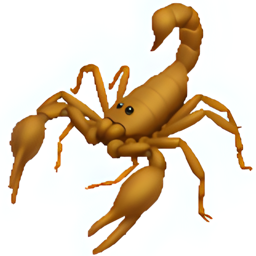
Name: scorpion
Emoji: 🦂
Group: Animals & Nature
Sub-group: animal-bug